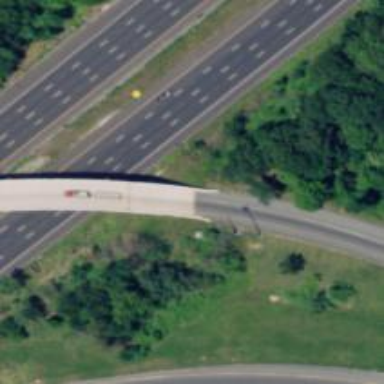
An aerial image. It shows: Motorway bridge.